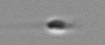
Label: flagellate_morphotype3